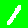
Digit: 1